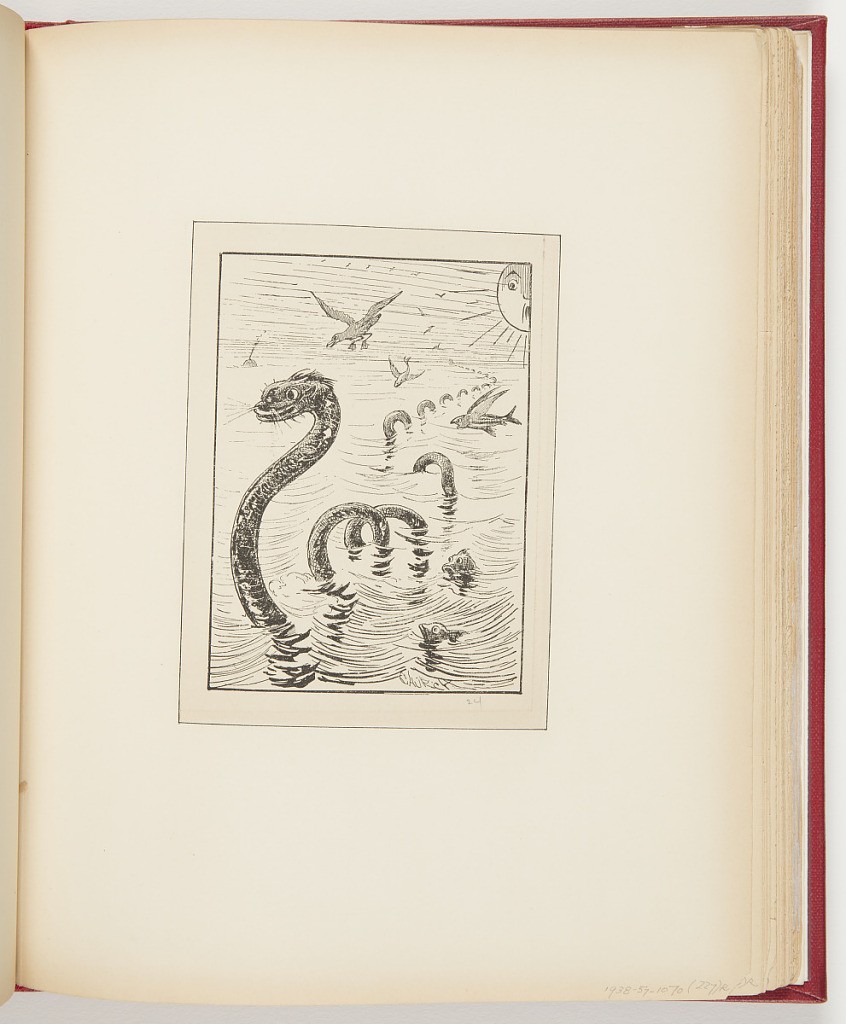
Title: The Great Sea-Sarpint
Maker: Frederick Stuart Church, American, 1842–1924
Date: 1878
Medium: Printed in black ink on paper
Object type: Ephemera
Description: Center, giant sea-serpent, with tail extending into distance. Various fish and birds flying around; upper right, surprised sun.